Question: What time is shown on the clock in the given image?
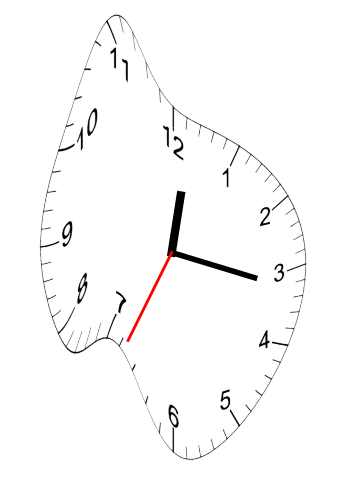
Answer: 12:16:34